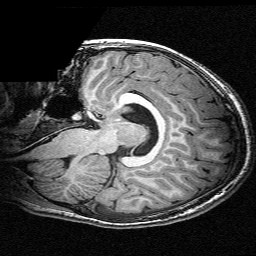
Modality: T1w
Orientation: sagittal
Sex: female
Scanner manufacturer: siemens
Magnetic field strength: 3 T
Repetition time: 2.3 s
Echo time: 0.00336 s